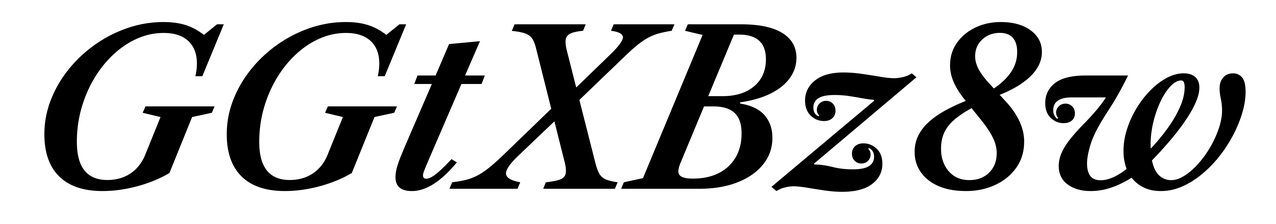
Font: LibreCaslonText-Italic_SemiBold_Italic